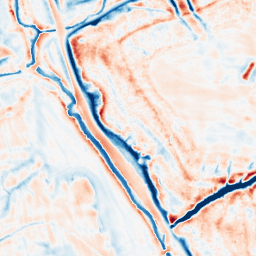
Category: edge_preserving
Decomposition family: bilateral
Decomposition parameters: d: 21
sigma_color: 75
sigma_space: 25
Upsampling method: cubic_mitchell
Upsampling parameters: scale: 4
Upsampling scale: 4